【题型】解答题　【知识点】平面几何　【难度】easy
如图，$\odot O$ 是 $\triangle ABC$ 的外接圆，$\angle ABC=45^\circ$，延长 $BC$ 至 $D$，连接 $AD$，使得 $AD \parallel OC$，$AB$ 交 $OC$ 于 $E$。

(1) 求证：$AD$ 与 $\odot O$ 相切；

(2) 若 $AE=2\sqrt{5}$，$CE=2$，求 $\odot O$ 的半径和 $AB$ 的长度。
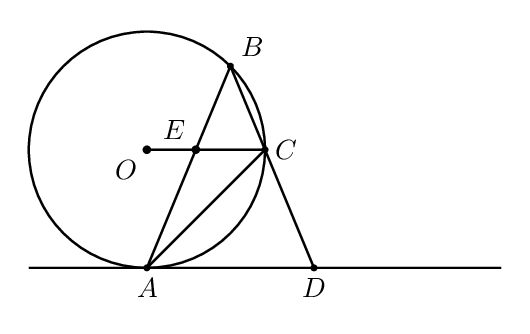
【解答】
【答案】(1)见解析

(2)$\odot O$ 的半径为 $4$，$AB=\dfrac{16\sqrt{5}}{5}$

【分析】

【详解】（1）证明：连接 $OA$，

$\because \angle ABC=45^\circ$，\\
$\therefore \angle AOC=2\angle ABC=90^\circ$，\\
$\therefore OA \perp OC$。\\

又$\because AD \parallel OC$，\\
$\therefore OA \perp AD$，\\
$\therefore AD$ 是 $\odot O$ 的切线。\\

（2）解：设 $\odot O$ 的半径为 $R$，则 $QA=R$，$OE=R-2$，$AE=2\sqrt{5}$。\\
在 $\text{Rt}\triangle OAE$ 中，$\because AO^2+OE^2=AE^2$，\\
$\therefore R^2+(R-2)^2=(2\sqrt{5})^2$，解得 $R=4$，\\
则 $OE=OC-CE=4-2=2$。\\

作 $OH \perp AB$ 于 $H$，如图，\\

则 $AH=BH$。\\

$\because \dfrac{1}{2}OH \cdot AE=\dfrac{1}{2}OE \cdot OA$，\\
$\therefore OH=\dfrac{OE \cdot OA}{AE}=\dfrac{4 \times 2}{2\sqrt{5}}=\dfrac{4\sqrt{5}}{5}$。\\

在 $\text{Rt}\triangle AOH$ 中，$AH=\sqrt{OA^2-OH^2}=\dfrac{8\sqrt{5}}{5}$。\\

$\because OH \perp AB$，\\
$\therefore AB=2AH=\dfrac{16\sqrt{5}}{5}$。

【点睛】本题考查了切线的判定定理。综合运用了圆周角定理、垂径定理、勾股定理、二次根式的性质等知识点，熟练以上知识点是解题的关键。
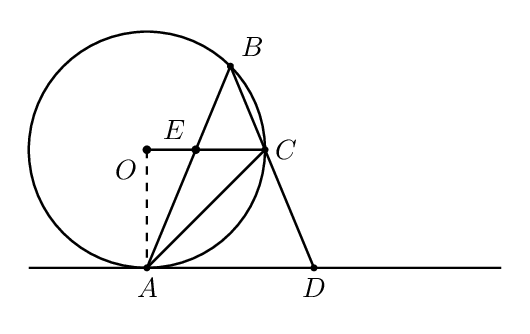
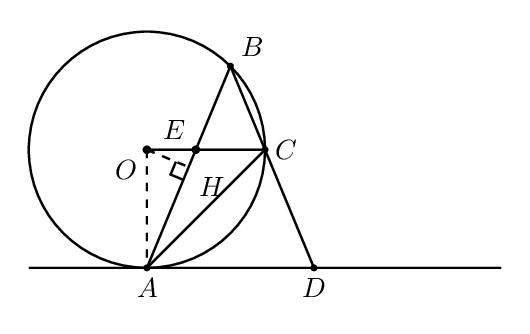